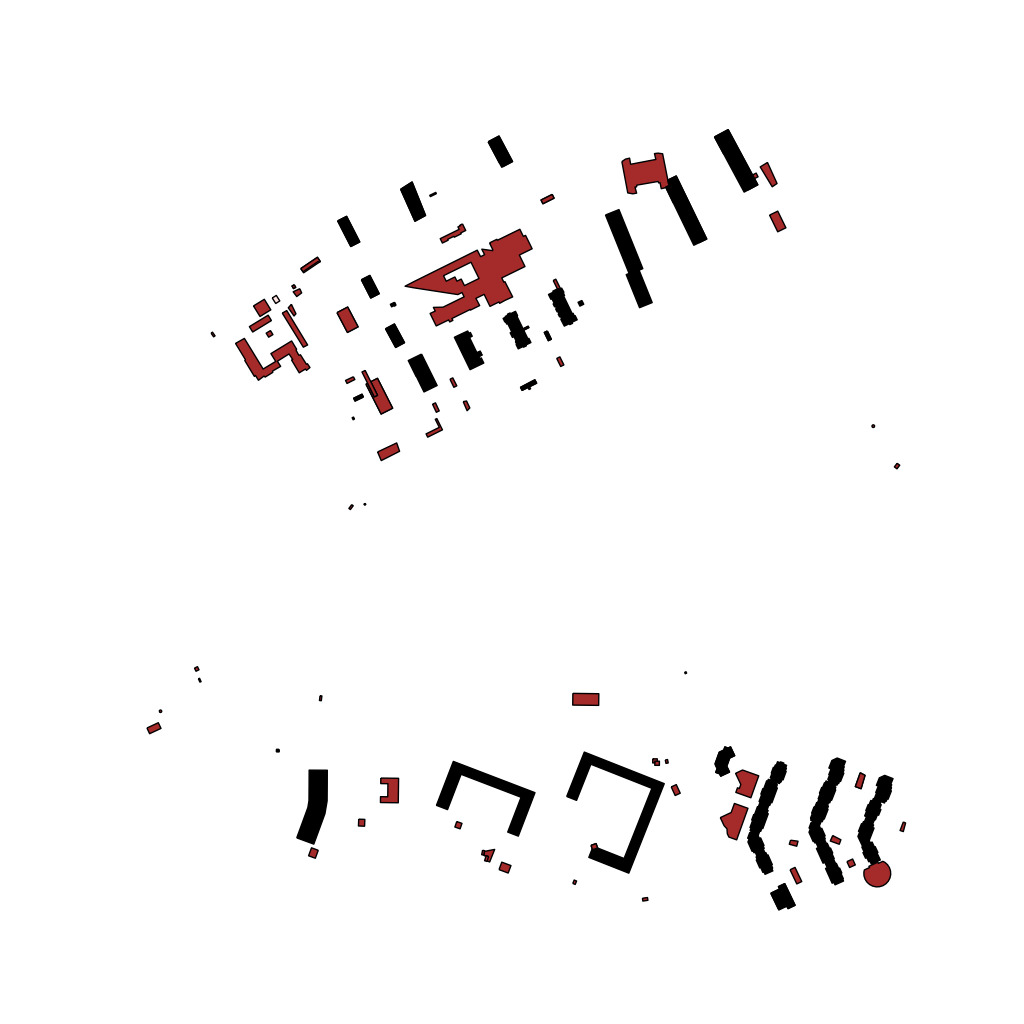
Tags: overhead vector_map, business, industrial, recreation, residential, modern, soviet, high_rise, individual_rise, low_rise, density_1, Building, Facility, Gas, 1.0 km²